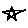
Label: star